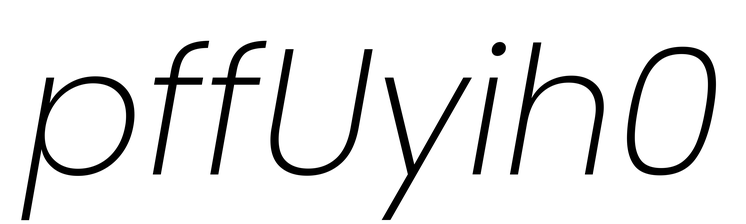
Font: Poppins-ExtraLightItalic